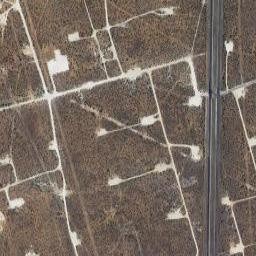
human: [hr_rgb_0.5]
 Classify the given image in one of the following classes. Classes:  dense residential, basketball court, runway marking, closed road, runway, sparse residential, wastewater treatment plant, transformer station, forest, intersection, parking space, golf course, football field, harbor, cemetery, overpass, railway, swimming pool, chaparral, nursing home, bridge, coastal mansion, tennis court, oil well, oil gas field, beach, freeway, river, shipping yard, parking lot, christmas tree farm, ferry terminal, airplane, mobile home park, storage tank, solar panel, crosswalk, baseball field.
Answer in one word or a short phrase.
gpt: oil gas field